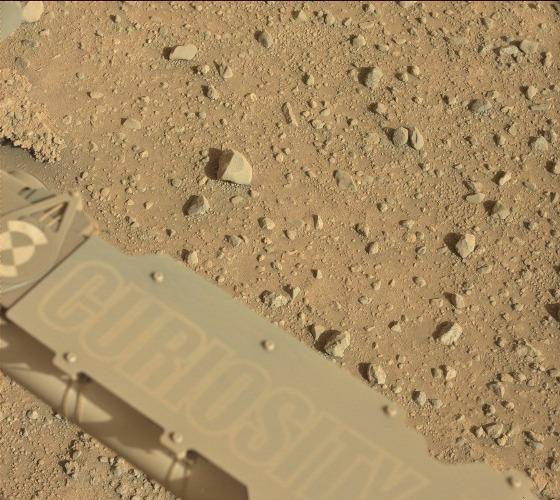
Terrain classes present: Background, Bedrock, Gravel / Sand / Soil, Rock, Shadow